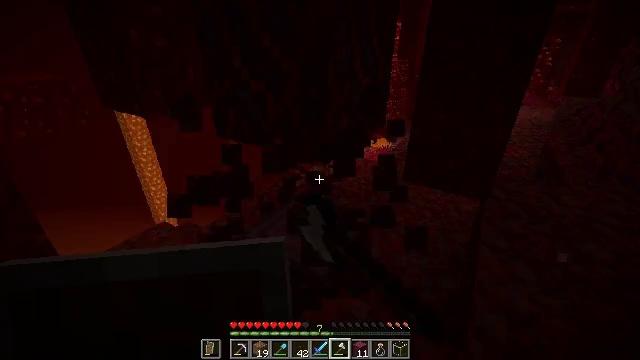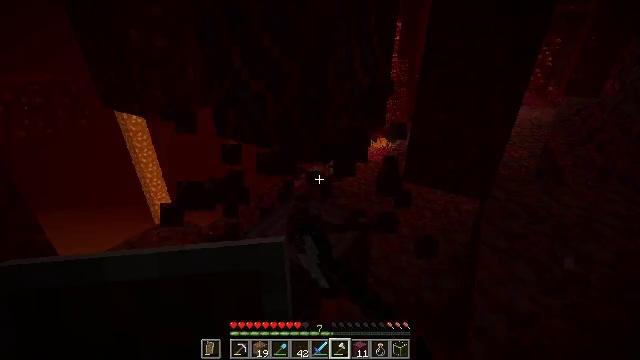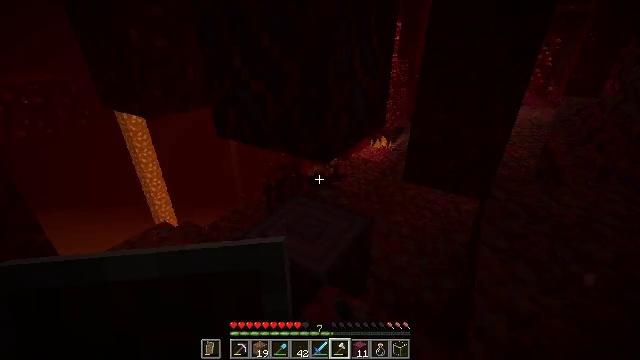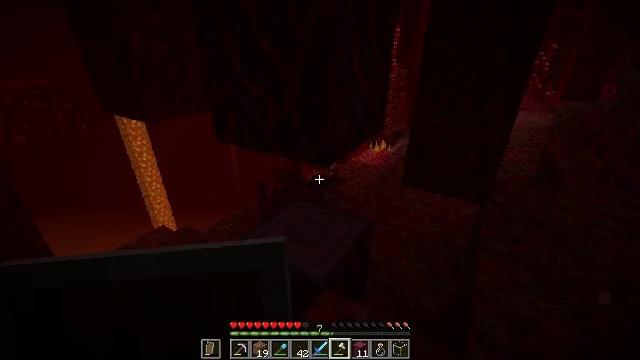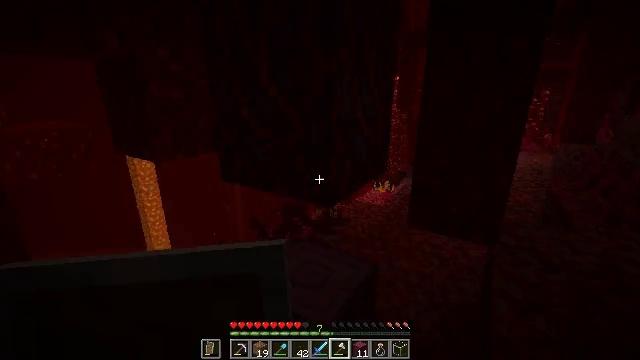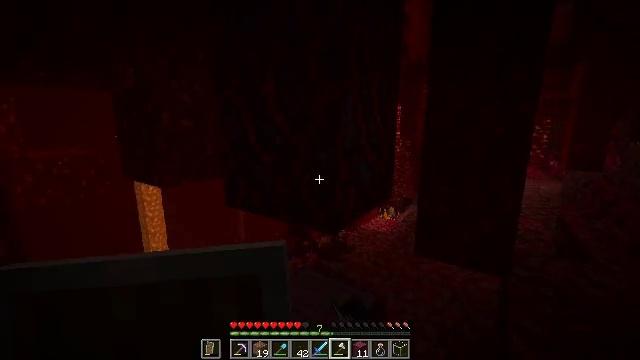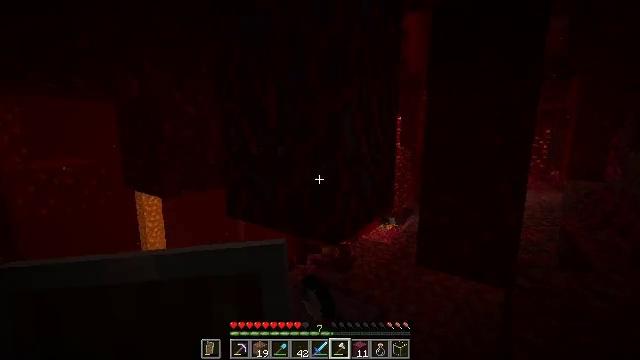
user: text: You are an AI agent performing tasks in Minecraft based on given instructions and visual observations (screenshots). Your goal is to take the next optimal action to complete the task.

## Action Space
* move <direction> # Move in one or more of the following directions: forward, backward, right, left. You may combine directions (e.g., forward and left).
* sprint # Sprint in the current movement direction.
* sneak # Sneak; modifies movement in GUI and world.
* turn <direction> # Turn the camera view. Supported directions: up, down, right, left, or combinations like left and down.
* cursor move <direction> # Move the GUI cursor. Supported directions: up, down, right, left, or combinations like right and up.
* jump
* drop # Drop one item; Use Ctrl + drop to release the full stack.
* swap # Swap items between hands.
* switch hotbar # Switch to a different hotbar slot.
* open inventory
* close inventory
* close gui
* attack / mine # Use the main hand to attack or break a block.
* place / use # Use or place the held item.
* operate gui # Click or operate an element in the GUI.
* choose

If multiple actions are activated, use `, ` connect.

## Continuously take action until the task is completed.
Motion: motion action
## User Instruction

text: Harvest crimson roots from the Nether terrain.
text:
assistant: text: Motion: attack / mine
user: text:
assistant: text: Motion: attack / mine
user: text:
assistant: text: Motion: attack / mine
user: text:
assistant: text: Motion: turn up, attack / mine
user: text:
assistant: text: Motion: turn left and up, attack / mine
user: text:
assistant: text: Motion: turn up, attack / mine
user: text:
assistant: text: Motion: attack / mine